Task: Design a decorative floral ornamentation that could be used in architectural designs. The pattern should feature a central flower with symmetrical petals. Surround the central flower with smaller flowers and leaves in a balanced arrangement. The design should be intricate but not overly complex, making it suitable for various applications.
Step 1233:
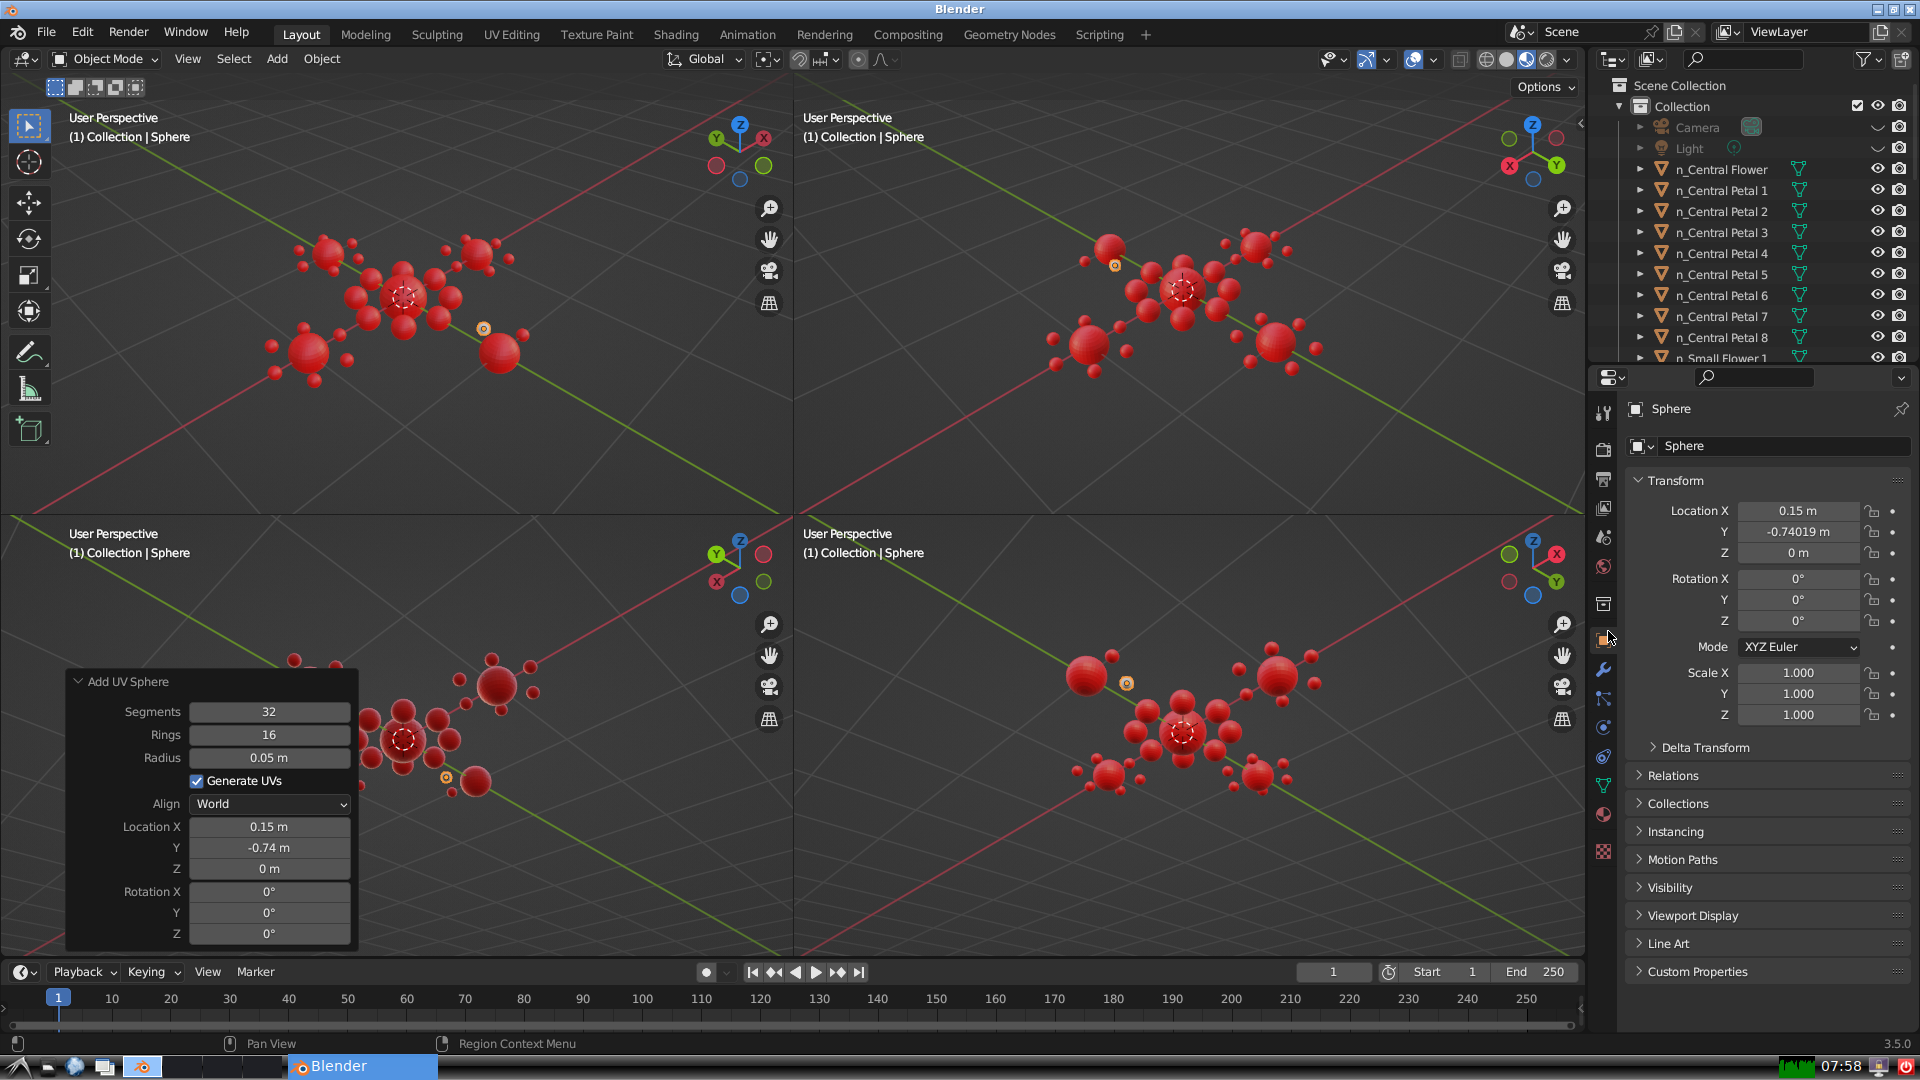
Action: {"mouse_move": [1732, 445]}